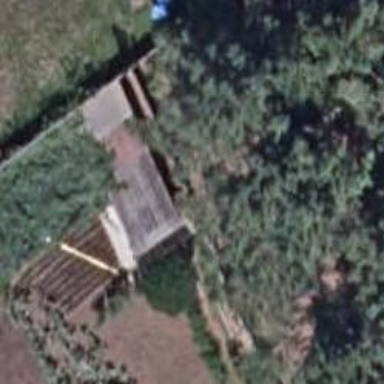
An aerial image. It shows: Shed building.